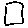
Label: square